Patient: sex M, age 60
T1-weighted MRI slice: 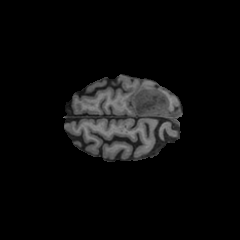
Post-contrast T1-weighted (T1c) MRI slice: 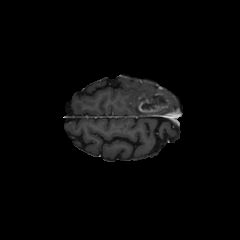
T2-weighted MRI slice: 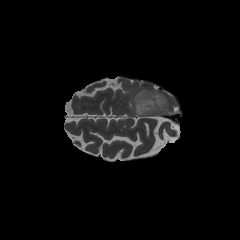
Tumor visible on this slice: yes
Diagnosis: Glioblastoma, IDH-wildtype
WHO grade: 4